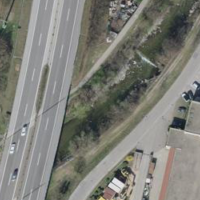
EUNIS habitat code: 57
Species observed at this site:
Milvus milvus
Phytolacca americana